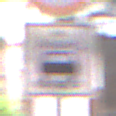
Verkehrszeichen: BeiNaesse
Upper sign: Geschwindigkeit70
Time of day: Midday
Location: Outdoor (Urban)
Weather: PartlyCloudy
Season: NotSpecified
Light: Natural